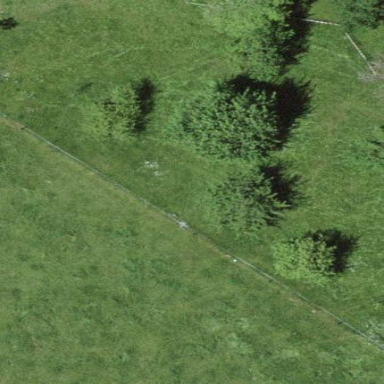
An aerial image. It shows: Orchard.